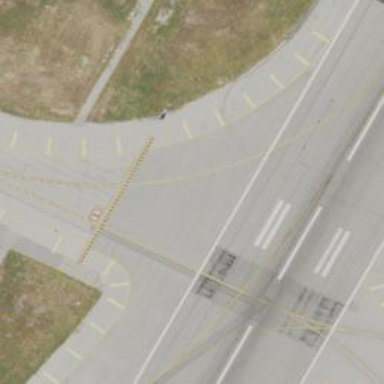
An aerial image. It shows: Asphalt taxiway in the airport.